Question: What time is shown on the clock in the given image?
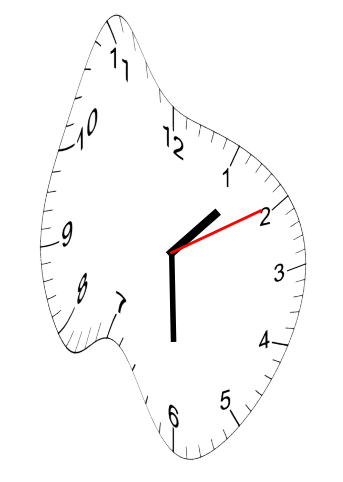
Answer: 01:30:10